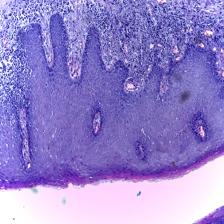
Diagnosis: OSCC